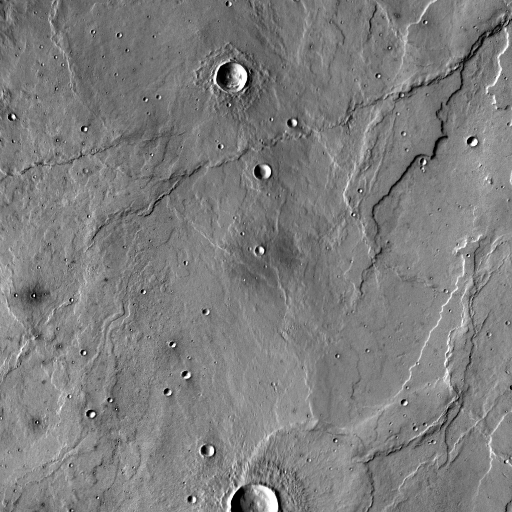
Crater classes present: Background, Other, Layered, Buried